Question: and change the content and title of the ViewController depending on which tab is selected.
Is it possible?
Below is what I tried within my UITabBarController's viewDidLoad function
'''
- (void)viewDidLoad
{
[super viewDidLoad];
// Do any additional setup after loading the view.
NSMutableArray * tabs = [[NSMutableArray alloc] init];
EventsViewController * upcomingEvents = (EventsViewController *)[[self viewControllers] objectAtIndex:0];
upcomingEvents.title = @"Upcoming Events";
upcomingEvents.events = [[NSArray alloc] initWithContentsOfFile:[[NSBundle mainBundle] pathForResource:@"Data" ofType:@"plist"]];
[tabs addObject:upcomingEvents];
EventsViewController * myEvents = (EventsViewController *)[[self viewControllers] objectAtIndex:1];
myEvents.title = @"My Events";
myEvents.events = [[NSArray alloc] initWithContentsOfFile:[[NSBundle mainBundle] pathForResource:@"MyEvents" ofType:@"plist"]];
[tabs addObject:myEvents];
[self.tabBarController setViewControllers:tabs animated:YES];
}
'''
This results in the error
'''
*** Terminating app due to uncaught exception 'NSInvalidArgumentException', reason: '-[UINavigationController setEvents:]: unrecognized selector sent to instance 0x108fe3b50'
'''
My current storyboard setup

EDIT:
In the end with some help and understand from Unkn0wn.Bit.
I scrapped the custom UITabBarController and just adjusted my viewWillAppear function in my EventsViewController (UITableViewController) to change the source depending on the selectedIndex of the tabBarController.
Effectively using the same view (with different information) for multiple tabBar buttons using two separate NSMutableArrays (myEvents, upcomingEvents).
'''
(void)viewWillAppear:(BOOL)animated {
if([self.tabBarController selectedIndex]) {
self.events = self.myEvents;
self.navBar.title = @"My Events";
} else {
//temporary instead run function that either downloads events or tries to update if necessary
self.events = self.upcomingEvents;
self.navBar.title = @"Upcoming Events";
}
}
'''
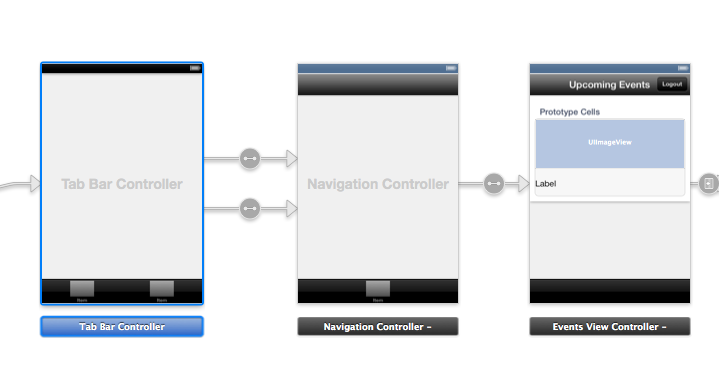
Answer: If you use interface builder, In your story board file create multiple view controllers ( ctrl+drag from your Tab Bar Controller to assign them to tabs ) design your view as you wish, but set their custom class to one same class !